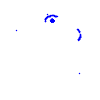
Particle: pion